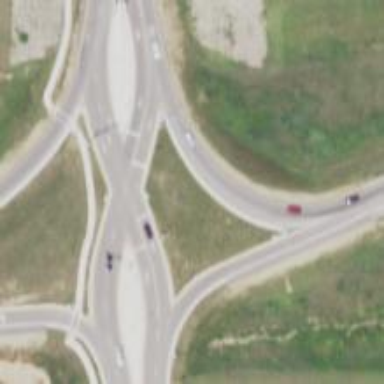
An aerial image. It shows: Motorway link at Diverging Diamond Interchange (DDI) junction.